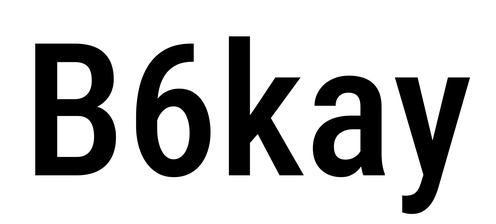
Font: Roboto_Condensed_Medium